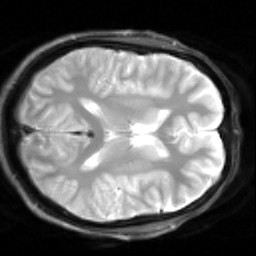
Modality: inplaneT2
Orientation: axial
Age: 20
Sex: female